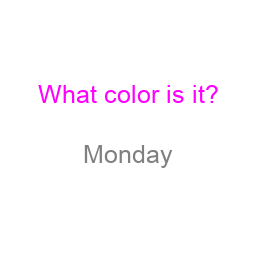
Color: gray
Background color: white
Question text color: magenta